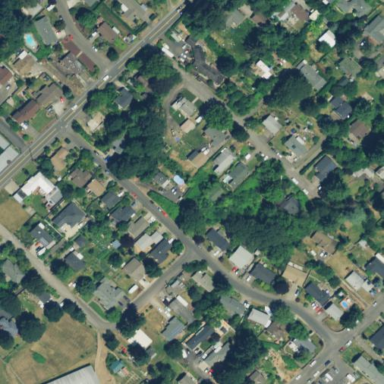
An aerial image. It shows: Residential area.